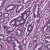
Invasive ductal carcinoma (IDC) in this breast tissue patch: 1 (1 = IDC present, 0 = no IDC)